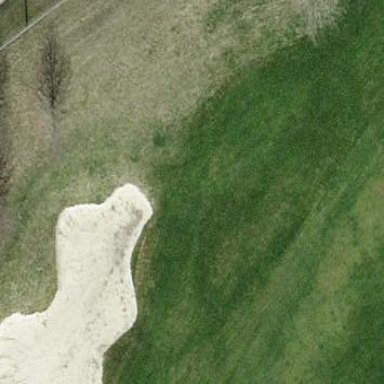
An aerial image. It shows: Golf bunker filled with sandy terrain.